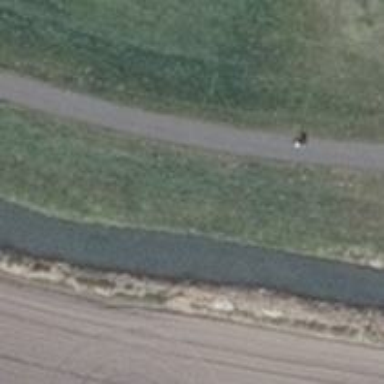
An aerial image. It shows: Path with asphalt surface running alongside embankment.